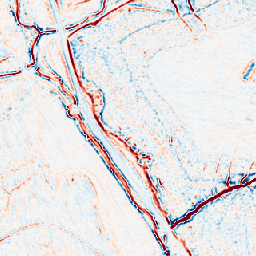
Category: multiscale
Decomposition family: log
Decomposition parameters: sigma: 1
Upsampling method: nearest
Upsampling parameters: scale: 8
Upsampling scale: 8